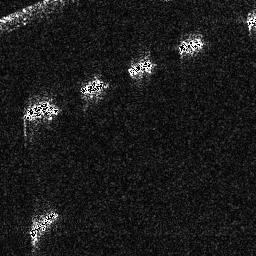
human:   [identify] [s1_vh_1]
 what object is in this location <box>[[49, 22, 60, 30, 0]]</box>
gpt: <ref>1 medium ship at the top</ref>